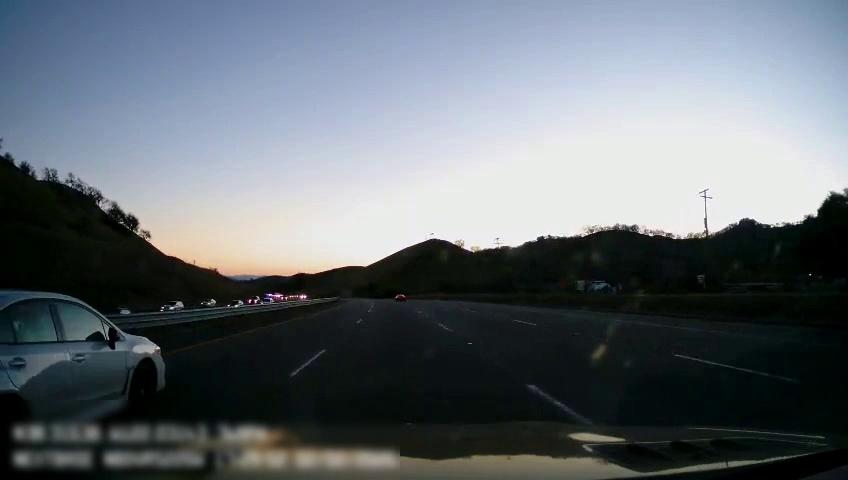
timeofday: Day
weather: Sunny
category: Drivable Space
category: Vehicles | Car
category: Vehicles | Car
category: Vehicles | Car
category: Vehicles | SUV
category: Vehicles | SUV
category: Vehicles | SUV
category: Vehicles | SUV
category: Vehicles | Car
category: Lanes | Current Lane
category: Lanes | Current Lane
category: Lanes | Alternate Lane
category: Lanes | Alternate Lane
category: Lanes | Alternate Lane